四年级 · 算术
一把椅子 52 元, 一张课桌 148 元。学校买了 45 套桌椅, 一共花了多少钱?

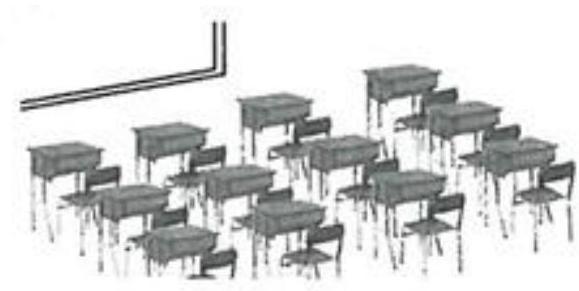
答案: 解解： $(52+148 ） \times 45$

$=200 \times 45$

$=9000 （$ 元）

答：一共花了 9000 元。